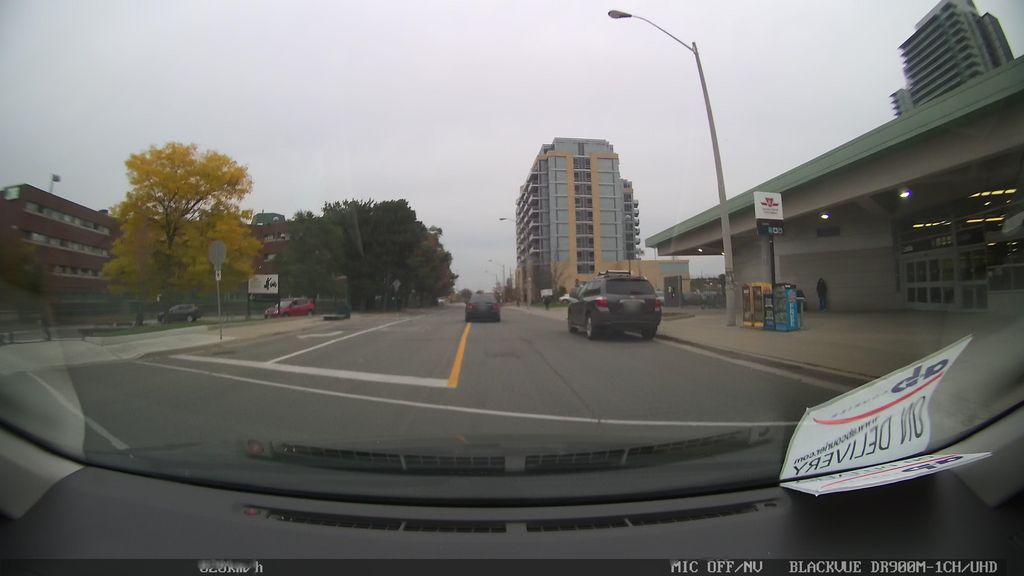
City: toronto